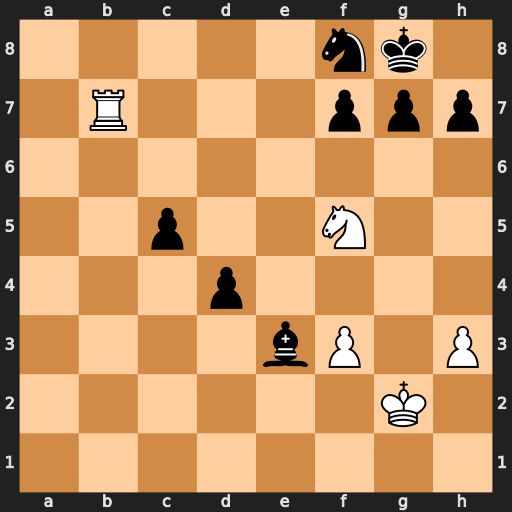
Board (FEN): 5nk1/1R3ppp/8/2p2N2/3p4/4bP1P/6K1/8
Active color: w
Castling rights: -
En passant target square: -
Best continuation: Ne7+ Kh8 Rb8